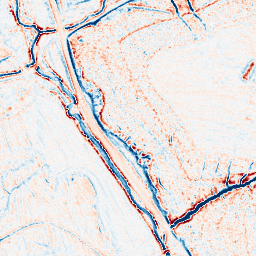
Category: edge_preserving
Decomposition family: bilateral
Decomposition parameters: d: 9
sigma_color: 150
sigma_space: 75
Upsampling method: sinc_hamming
Upsampling parameters: scale: 4
kernel_size: 16
Upsampling scale: 4